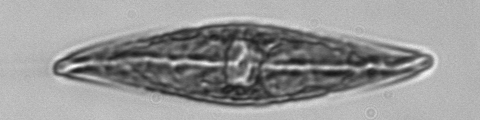
Label: Pleurosigma